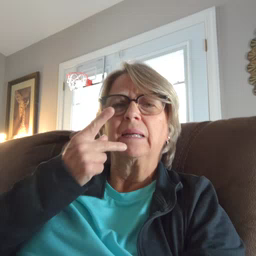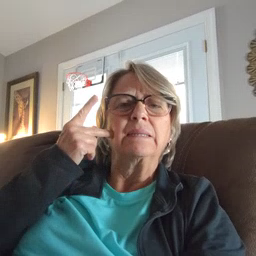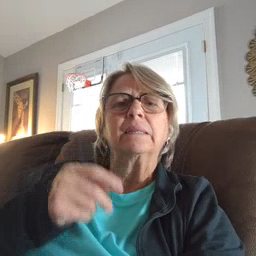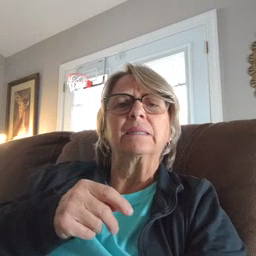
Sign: kiss